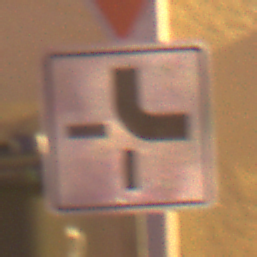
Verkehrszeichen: VerlaufVorfahrtsstrasse4
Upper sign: VorfahrtGewaehren
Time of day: Night
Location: Outdoor (Urban)
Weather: Clear
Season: NotSpecified
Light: Artificial